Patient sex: M
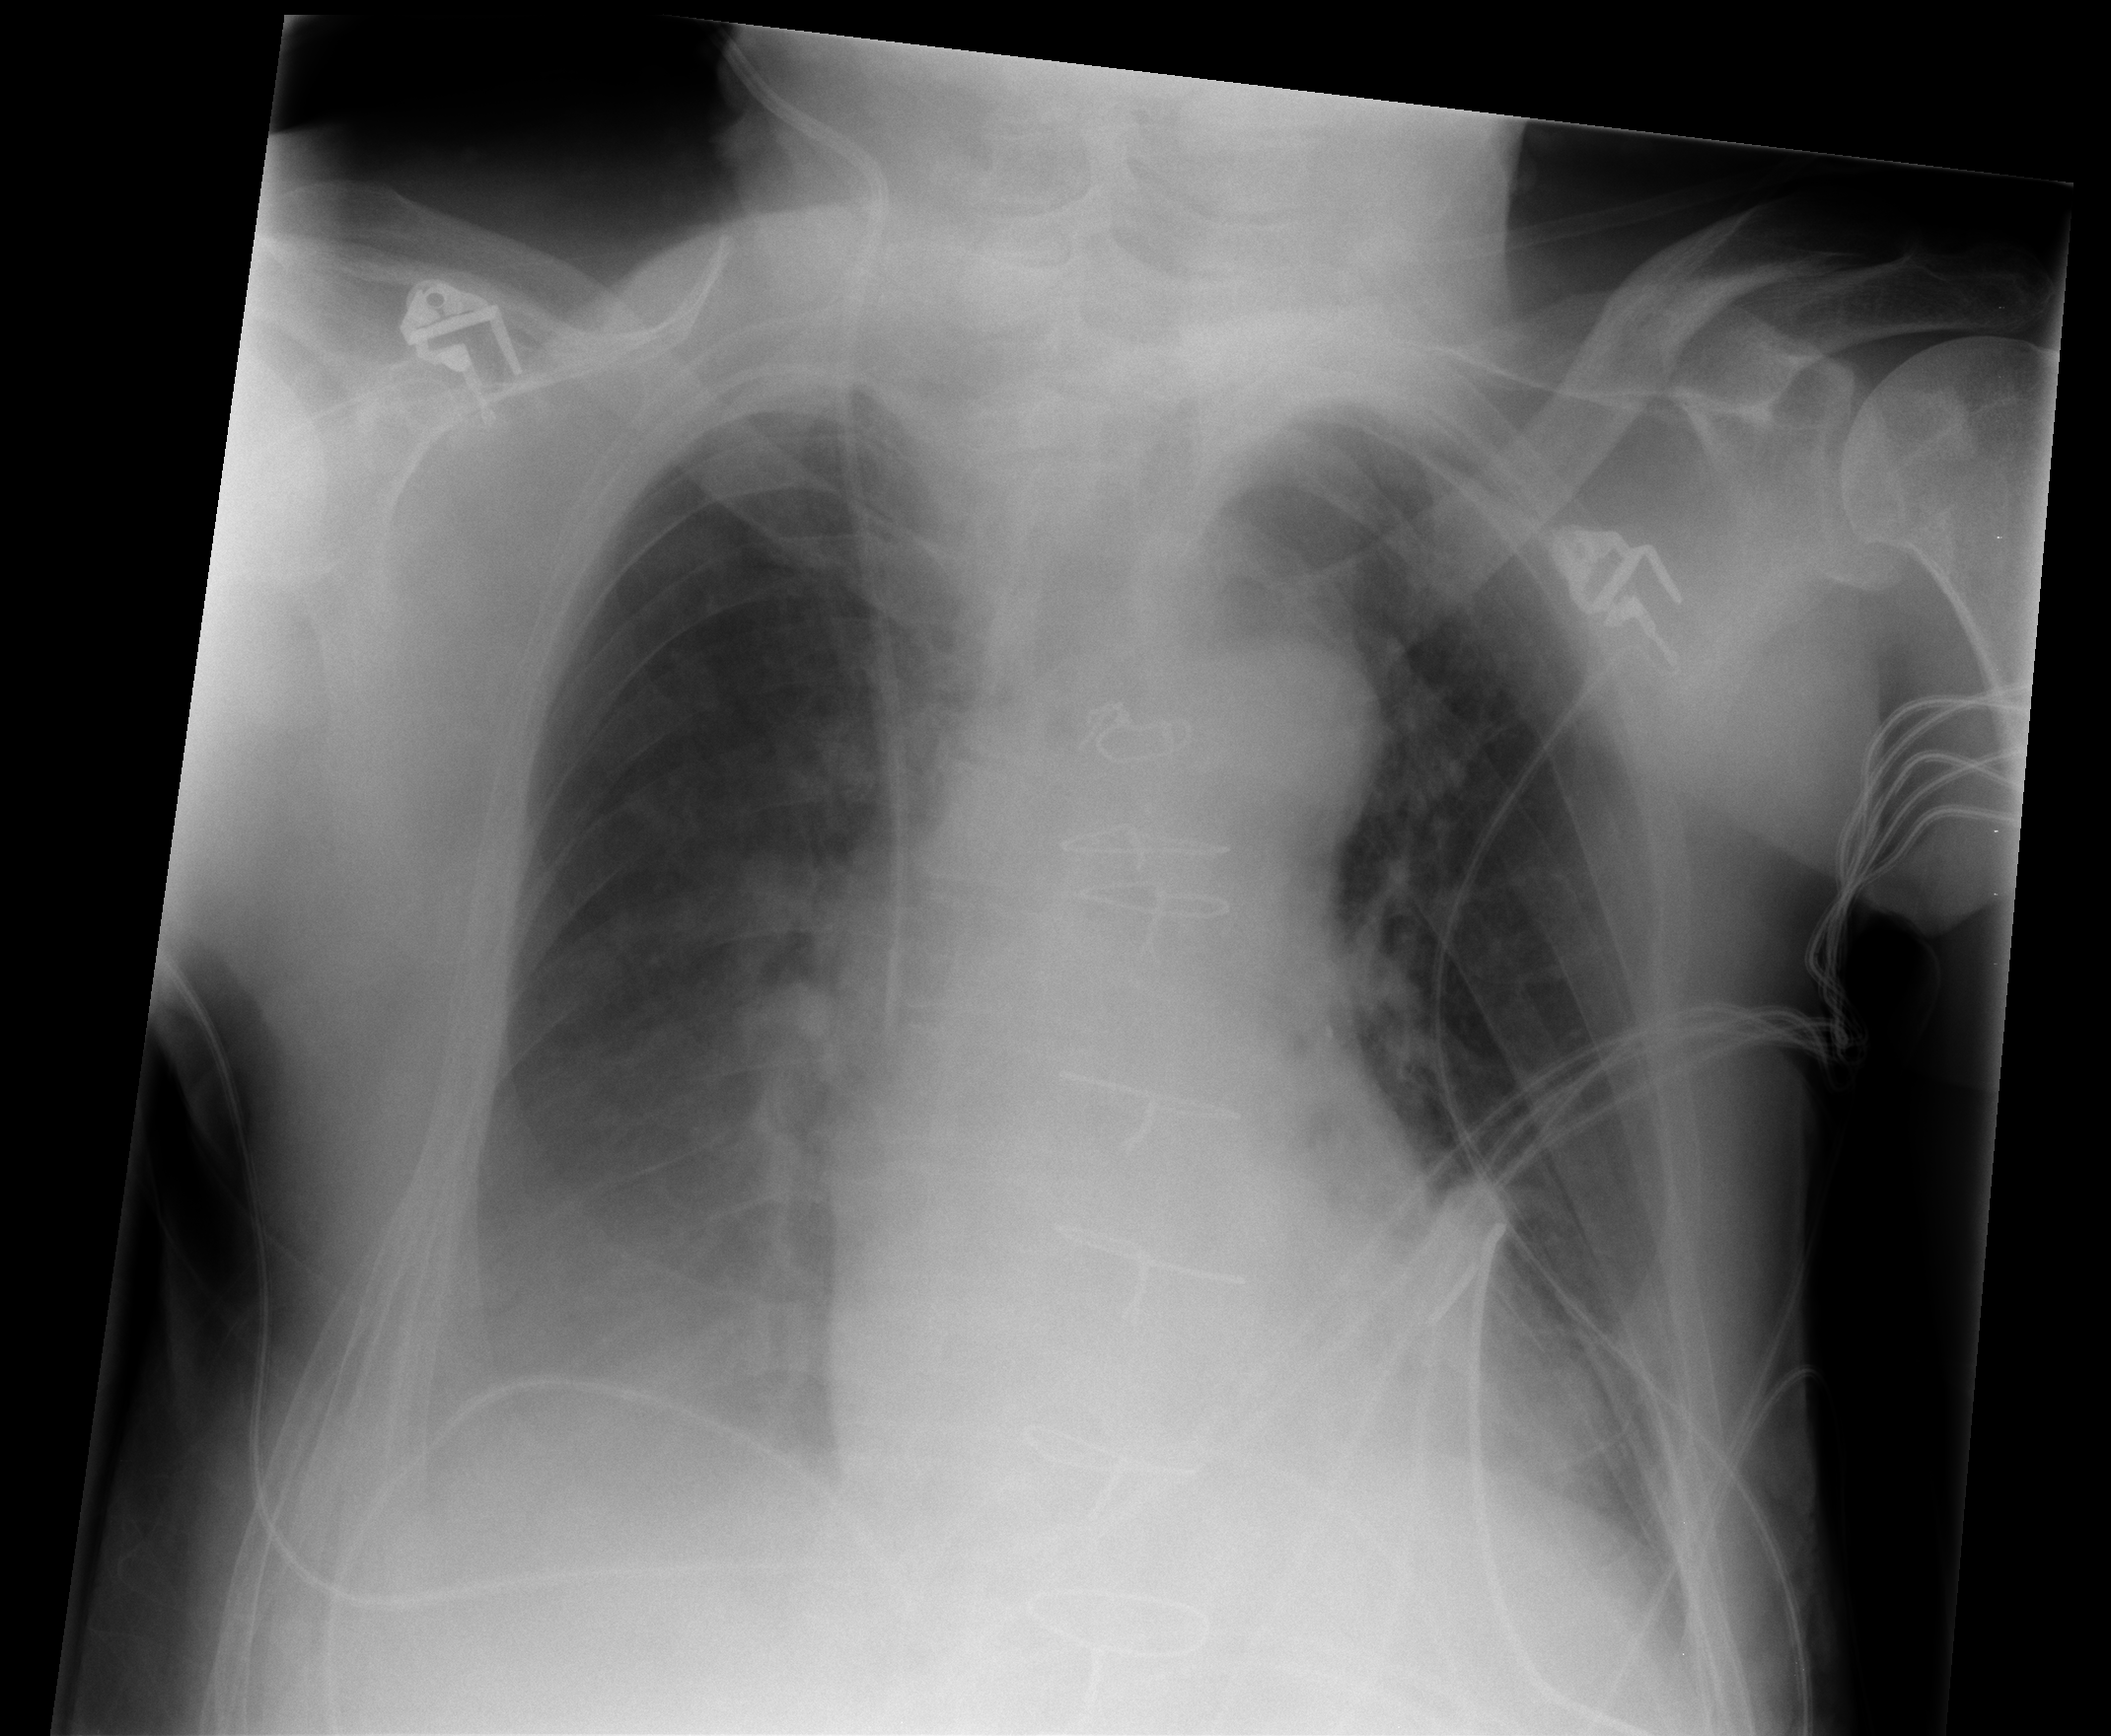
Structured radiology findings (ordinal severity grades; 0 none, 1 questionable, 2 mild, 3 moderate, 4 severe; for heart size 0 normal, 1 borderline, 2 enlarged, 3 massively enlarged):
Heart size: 2
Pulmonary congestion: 2
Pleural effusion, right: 2
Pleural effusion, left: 1
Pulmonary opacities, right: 0
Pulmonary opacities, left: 0
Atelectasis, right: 2
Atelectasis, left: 2